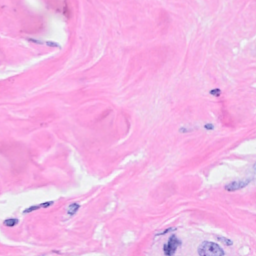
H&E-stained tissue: Breast